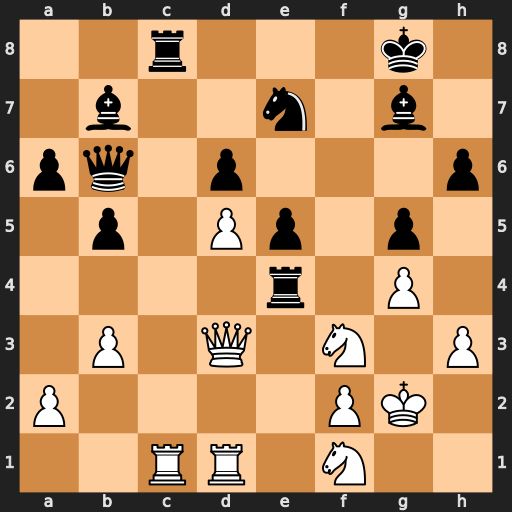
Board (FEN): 2r3k1/1b2n1b1/pq1p3p/1p1Pp1p1/4r1P1/1P1Q1N1P/P4PK1/2RR1N2
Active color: w
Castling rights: -
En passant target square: -
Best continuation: Rxc8+ Nxc8 Qxe4